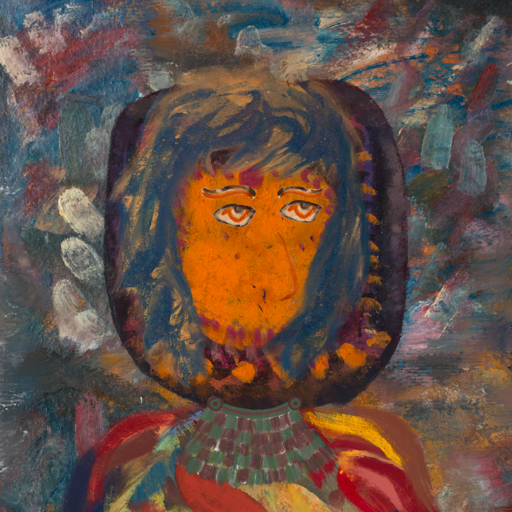
Background: Boggyland, Head And Neck Side: Doll_w_Hair, Face Side: Experience, Bust: Mother_And_Son_Son, Hair Side: In_The_Sun, Head Accessory: Blank, Second Necklace: After_Raid, Necklace: Blank, Baby: Blank